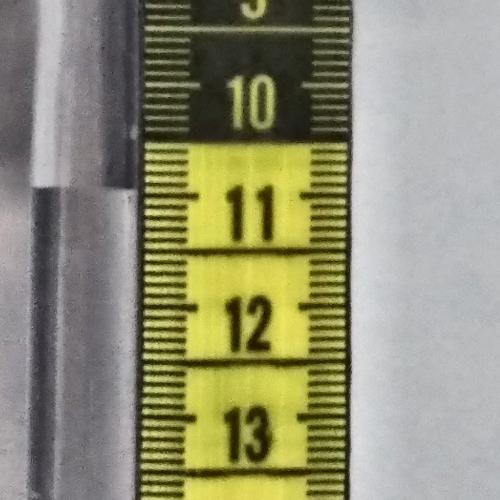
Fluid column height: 11.0 cm